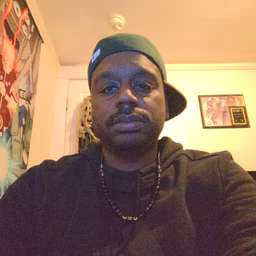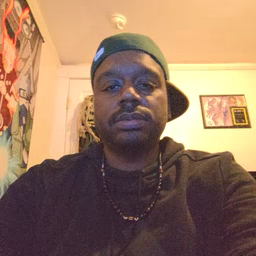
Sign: chair